Field crop: maize
Growth stage: 2
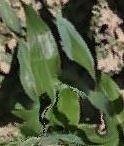
Species: maize